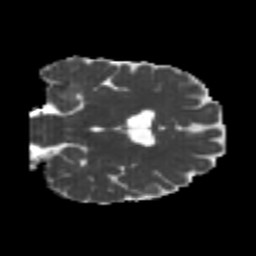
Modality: MD
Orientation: coronal
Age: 21
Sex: male
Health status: healthy
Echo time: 0.074 s